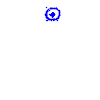
Particle: kaon